Interaction volume radius: 5 \u00c5
Interaction volume height: 15 \u00c5
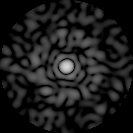
Disorder parameter: 0.8576